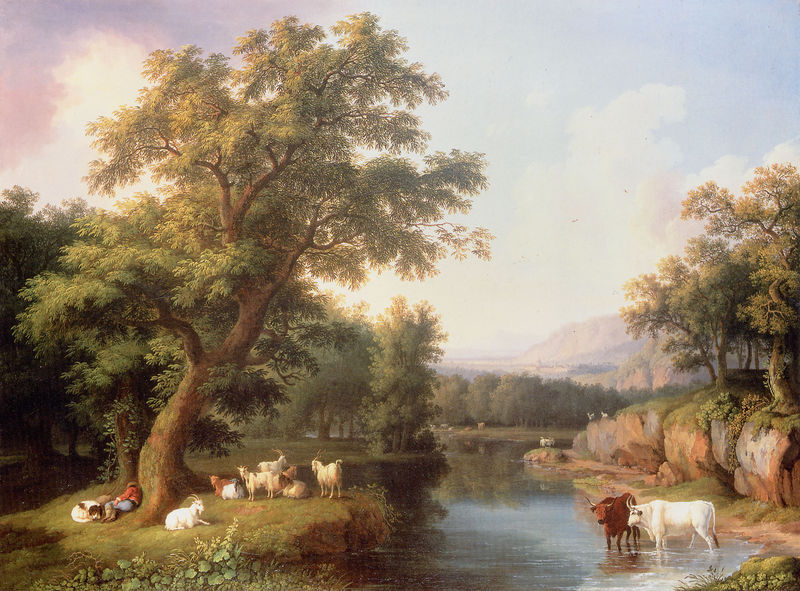
Titel: Flußlandschaft mit ruhendem Schäfer
Künstler: Jacob Philipp Hackert
Institution: Privatbesitz
Schlagwörter: baum, berg, blau, blätter, dunkel, felsen, gemälde, himmel, mann, schatten, schlaf, wasser, weiß, wolken, bäume, fluss, gelb, grün, impressionismus, landschaft, menschen, ocker, ufer, äste, blumen, braun, grau, hell, hintergrund, licht, schwarz, vordergrund, gras, hund, rasen, rot, tiere, wiese, wolke, trinken, mensch, stein, steine, bach, baumstamm, dämmerung, gräser, horizont, hügel, kühe, natur, spiegelung, strauch, vieh, weide, weite, büsche, gewässer, sonne, sträucher, boden, person, pflanzen, wald, anhöhe, sommer, ruhe, liegen, ruhen, schlafen, schlafend, spiegelbild, berge, fels, gebirge, hang, aue, violett, herde, kuh, rind, massiv, idylle, pause, rast, böschung, tannen, stämme, abendrot, unscharf, waldrand, rinder, weiden, wasserlauf, idyll, idyllisch, tanne, sonnig, efeu, malerisch, fressen, sonnenschein, hörner, kuhstück, bock, schafe, bulle, ochse, ochsen, böcke, hirte, hirten, schäfer, ausruhen, ziegenbock, ziege, arbre, soleil, paysage, peinture, lichtschein, rasten, ziegen, locus amoenus, mittagsschlaf, pastorale, flussufer, paradiesisch, arbres, furt, hirt, berger, abkühlung, furth, flußlauf, rivière, baumwurzel, tiefenwirkung, wirte, boeufs, ufe, ecloge, carl spitzweg, kuhhire, pastorallandschaft, chevres, milde, vaches, beschaulich, herbstlicht, weiße kuh, braune kuh, rindtier, heidschnucken, ziege fluß, efluß, dormant